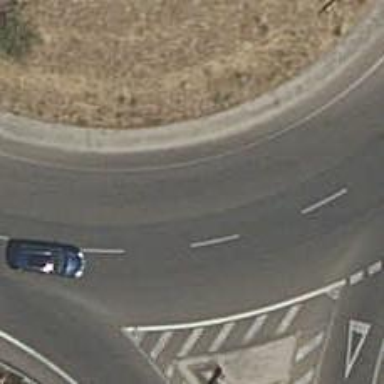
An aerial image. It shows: Roundabout at primary highway.